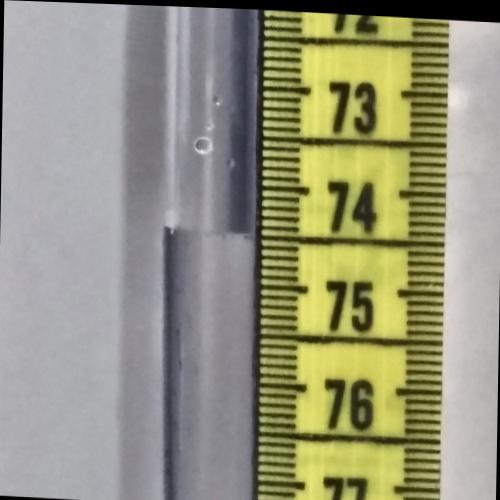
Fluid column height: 74.5 cm